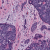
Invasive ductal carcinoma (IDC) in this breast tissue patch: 1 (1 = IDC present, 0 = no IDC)